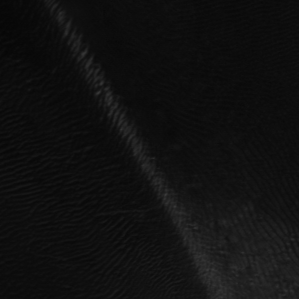
Label: frost